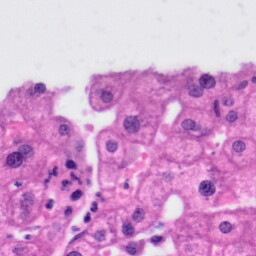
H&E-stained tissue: Liver